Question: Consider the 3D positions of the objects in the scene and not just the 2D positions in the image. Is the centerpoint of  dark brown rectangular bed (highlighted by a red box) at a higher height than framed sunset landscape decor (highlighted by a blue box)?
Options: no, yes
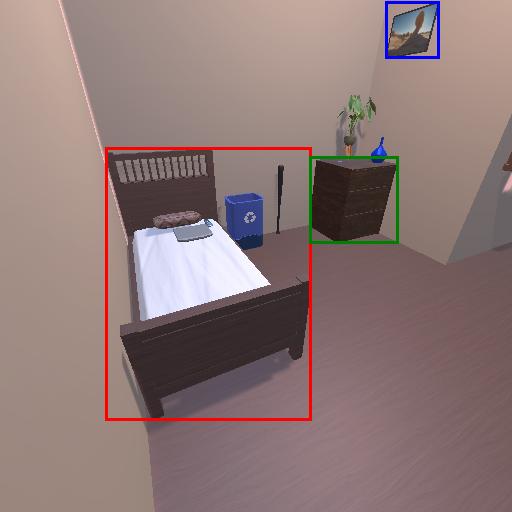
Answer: no